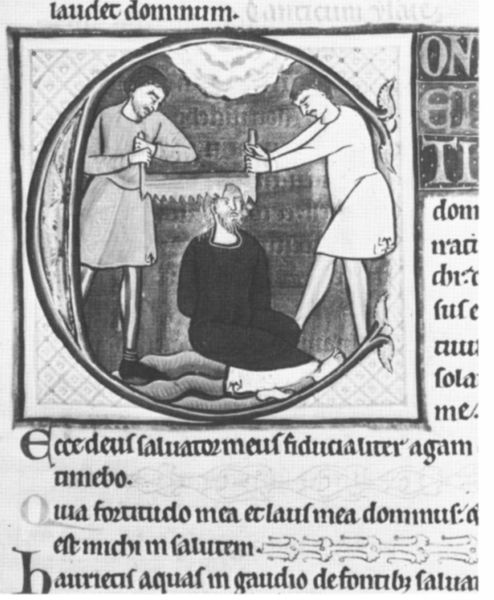
Titel: Psalter und Stundenbuch der Jungfrau
Institution: London, British Library
Schlagwörter: himmel, kopf, mann, weiß, landschaft, sitzen, kleid, kleider, männer, schwarz, zeichnung, wolke, malerei, ornament, alt, bart, bibel, henker, hinrichtung, tod, bild, vorhang, sonne, gewand, arbeit, kreis, rund, schrift, fläche, lesen, arena, buch, druck, seite, illustration, text, knien, strafe, initiale, schlange, gemäuer, schnörkel, säge, schneiden, sägen, mittelalter, heiliger, emblem, migräne, miniatur, scharfrichter, altdeutsch, handschrift, latein, martyrer, martyrium, buchmalerei, folter, anfangsbuchstabe, grausam, evangeliar, großbuchstaben, foltern, minuskel, gessel, verlies, folterer, delinquent, c, mannkopf, säge männer folter